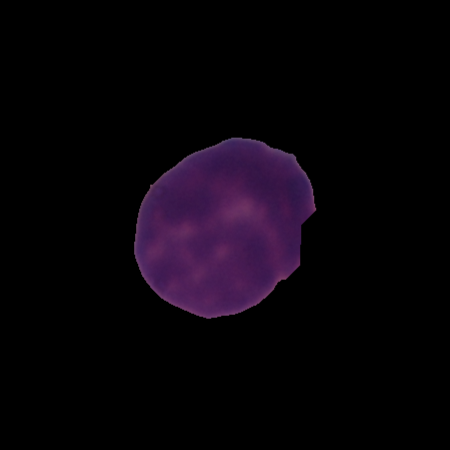
Label: healthy